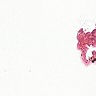
Metastatic tissue present: no